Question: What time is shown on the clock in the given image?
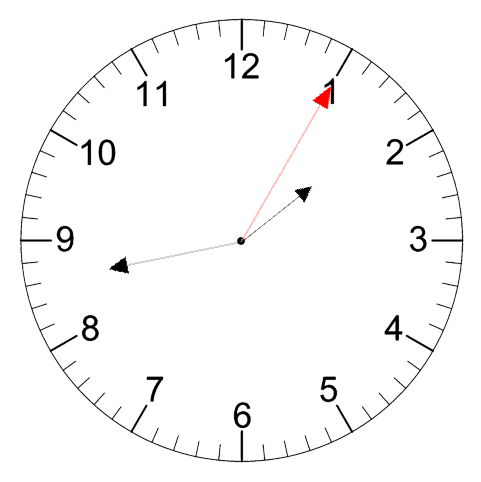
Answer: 01:43:05